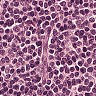
Metastatic tissue present: no